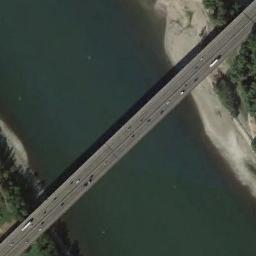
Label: bridge